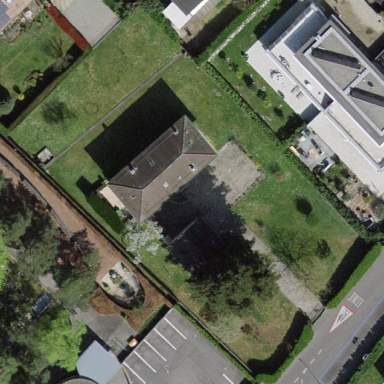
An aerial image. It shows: Garden surrounded by fence.